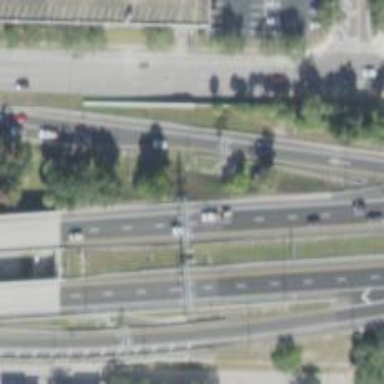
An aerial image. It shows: Toll gantry on the road.